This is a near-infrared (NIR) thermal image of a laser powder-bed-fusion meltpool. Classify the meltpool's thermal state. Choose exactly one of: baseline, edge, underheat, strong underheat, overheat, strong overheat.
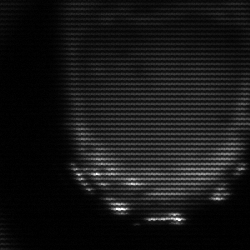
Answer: edge